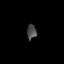
Tissue: lung
Cell type: Epithelial cells
Senescence score: 0.6672
Nuclear area (px): 137
Mean DAPI intensity: 73.62